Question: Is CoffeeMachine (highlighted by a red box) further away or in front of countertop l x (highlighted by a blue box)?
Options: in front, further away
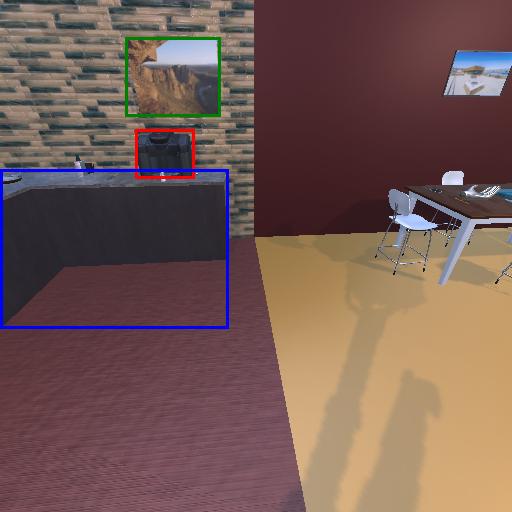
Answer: in front